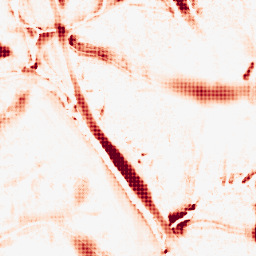
Category: morphological
Decomposition family: morphological
Decomposition parameters: operation: opening
size: 20
Upsampling method: sinc_hamming
Upsampling parameters: scale: 4
kernel_size: 4
Upsampling scale: 4